Field crop: maize
Growth stage: 2
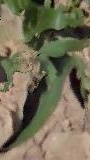
Species: maize